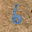
Label: 6